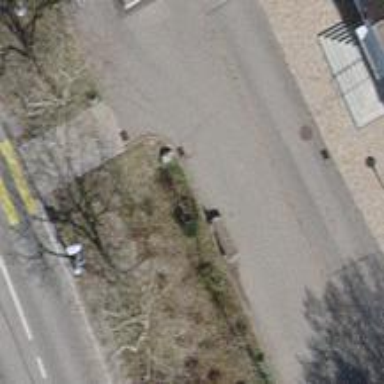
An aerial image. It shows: Brown bench in the vicinity.